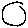
Label: circle